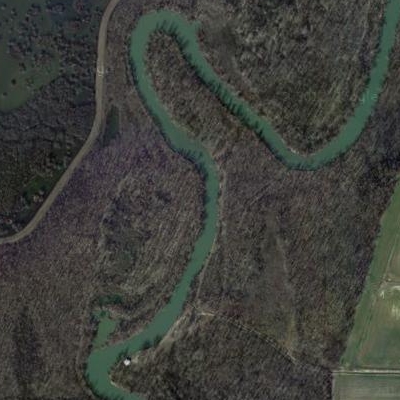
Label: dRiverLake